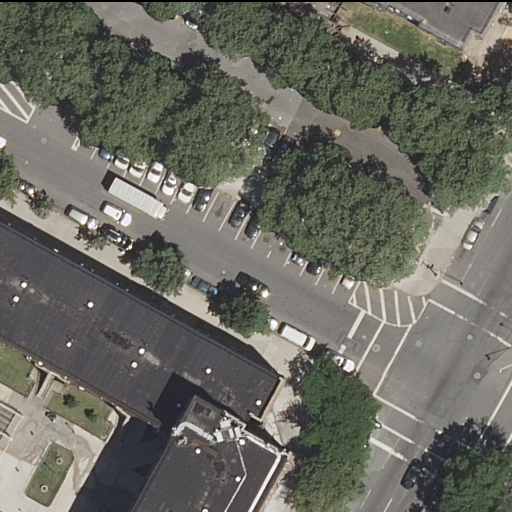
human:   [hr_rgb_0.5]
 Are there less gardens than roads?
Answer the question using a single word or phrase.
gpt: yes

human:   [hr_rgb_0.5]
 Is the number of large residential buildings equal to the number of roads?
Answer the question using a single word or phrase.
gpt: no

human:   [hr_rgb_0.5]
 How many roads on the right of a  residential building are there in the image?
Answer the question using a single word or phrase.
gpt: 2

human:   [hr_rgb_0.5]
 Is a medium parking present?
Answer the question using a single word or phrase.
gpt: no

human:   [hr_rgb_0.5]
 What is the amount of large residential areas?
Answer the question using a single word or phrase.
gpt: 1

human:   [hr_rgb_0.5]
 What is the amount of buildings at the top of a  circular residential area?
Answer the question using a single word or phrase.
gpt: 0

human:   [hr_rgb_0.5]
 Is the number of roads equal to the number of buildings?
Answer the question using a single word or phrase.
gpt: no

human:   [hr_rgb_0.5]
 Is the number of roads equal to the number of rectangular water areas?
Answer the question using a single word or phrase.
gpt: no

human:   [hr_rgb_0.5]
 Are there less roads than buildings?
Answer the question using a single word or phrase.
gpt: no

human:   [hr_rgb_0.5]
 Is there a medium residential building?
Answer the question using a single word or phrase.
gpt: yes

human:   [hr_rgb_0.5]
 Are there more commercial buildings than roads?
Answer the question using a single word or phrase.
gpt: no

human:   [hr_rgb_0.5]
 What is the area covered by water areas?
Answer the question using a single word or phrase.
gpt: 0m2

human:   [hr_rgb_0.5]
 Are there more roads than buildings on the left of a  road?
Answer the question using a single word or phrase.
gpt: yes

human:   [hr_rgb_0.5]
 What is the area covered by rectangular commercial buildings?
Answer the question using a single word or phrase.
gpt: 0m2

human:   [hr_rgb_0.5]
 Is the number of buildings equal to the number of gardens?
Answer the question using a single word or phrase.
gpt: no

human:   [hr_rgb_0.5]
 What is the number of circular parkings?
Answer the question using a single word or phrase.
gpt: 0

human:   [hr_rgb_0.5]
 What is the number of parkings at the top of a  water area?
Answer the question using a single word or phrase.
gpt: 0

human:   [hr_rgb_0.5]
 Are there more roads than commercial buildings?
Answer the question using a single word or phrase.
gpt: yes

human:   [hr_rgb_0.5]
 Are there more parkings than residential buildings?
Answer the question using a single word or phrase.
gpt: no

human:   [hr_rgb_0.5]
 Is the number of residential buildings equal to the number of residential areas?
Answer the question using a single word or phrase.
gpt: no

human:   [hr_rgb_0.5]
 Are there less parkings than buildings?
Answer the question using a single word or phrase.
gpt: yes

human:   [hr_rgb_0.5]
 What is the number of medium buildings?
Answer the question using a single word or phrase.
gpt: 1

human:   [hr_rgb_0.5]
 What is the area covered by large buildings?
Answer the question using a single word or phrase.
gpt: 1497m2

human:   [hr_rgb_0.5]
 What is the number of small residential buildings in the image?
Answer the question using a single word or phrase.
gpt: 0

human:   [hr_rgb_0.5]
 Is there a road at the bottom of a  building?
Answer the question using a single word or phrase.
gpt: yes

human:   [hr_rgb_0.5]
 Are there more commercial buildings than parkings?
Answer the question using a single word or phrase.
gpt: no

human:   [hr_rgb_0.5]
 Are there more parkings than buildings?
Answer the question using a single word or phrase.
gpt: no

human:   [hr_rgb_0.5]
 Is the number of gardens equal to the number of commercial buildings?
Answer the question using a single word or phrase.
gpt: no

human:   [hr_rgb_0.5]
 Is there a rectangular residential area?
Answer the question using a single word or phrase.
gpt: yes

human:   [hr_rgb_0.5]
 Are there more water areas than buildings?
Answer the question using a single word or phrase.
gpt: no

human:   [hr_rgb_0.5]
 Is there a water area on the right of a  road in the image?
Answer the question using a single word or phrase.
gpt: no

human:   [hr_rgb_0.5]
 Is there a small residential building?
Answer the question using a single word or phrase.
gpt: no

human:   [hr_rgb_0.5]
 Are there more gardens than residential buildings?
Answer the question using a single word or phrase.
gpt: no

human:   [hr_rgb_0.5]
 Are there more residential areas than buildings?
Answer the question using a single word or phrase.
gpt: no

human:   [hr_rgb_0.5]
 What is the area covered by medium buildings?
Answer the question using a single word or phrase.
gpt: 127m2

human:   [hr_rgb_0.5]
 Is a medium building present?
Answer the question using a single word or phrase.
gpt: yes